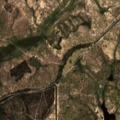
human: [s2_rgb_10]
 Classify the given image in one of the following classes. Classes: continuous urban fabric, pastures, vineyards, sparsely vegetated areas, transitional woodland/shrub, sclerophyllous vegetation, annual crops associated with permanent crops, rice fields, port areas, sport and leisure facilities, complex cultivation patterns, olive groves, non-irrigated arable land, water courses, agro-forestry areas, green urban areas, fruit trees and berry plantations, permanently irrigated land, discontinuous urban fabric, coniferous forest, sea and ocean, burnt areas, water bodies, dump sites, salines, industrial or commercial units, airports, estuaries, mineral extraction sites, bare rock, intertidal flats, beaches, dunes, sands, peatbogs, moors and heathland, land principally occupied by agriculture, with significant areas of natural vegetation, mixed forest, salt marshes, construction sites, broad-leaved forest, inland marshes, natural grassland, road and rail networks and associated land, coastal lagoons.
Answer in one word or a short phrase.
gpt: rice fields, agro-forestry areas, broad-leaved forest, transitional woodland/shrub